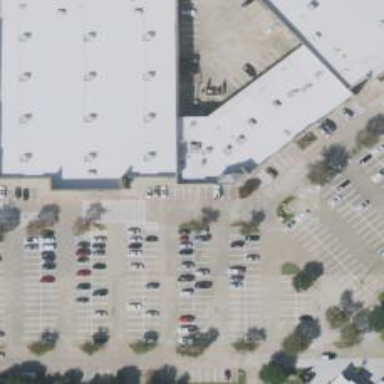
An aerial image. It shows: Flat-roofed retail building.